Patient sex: M
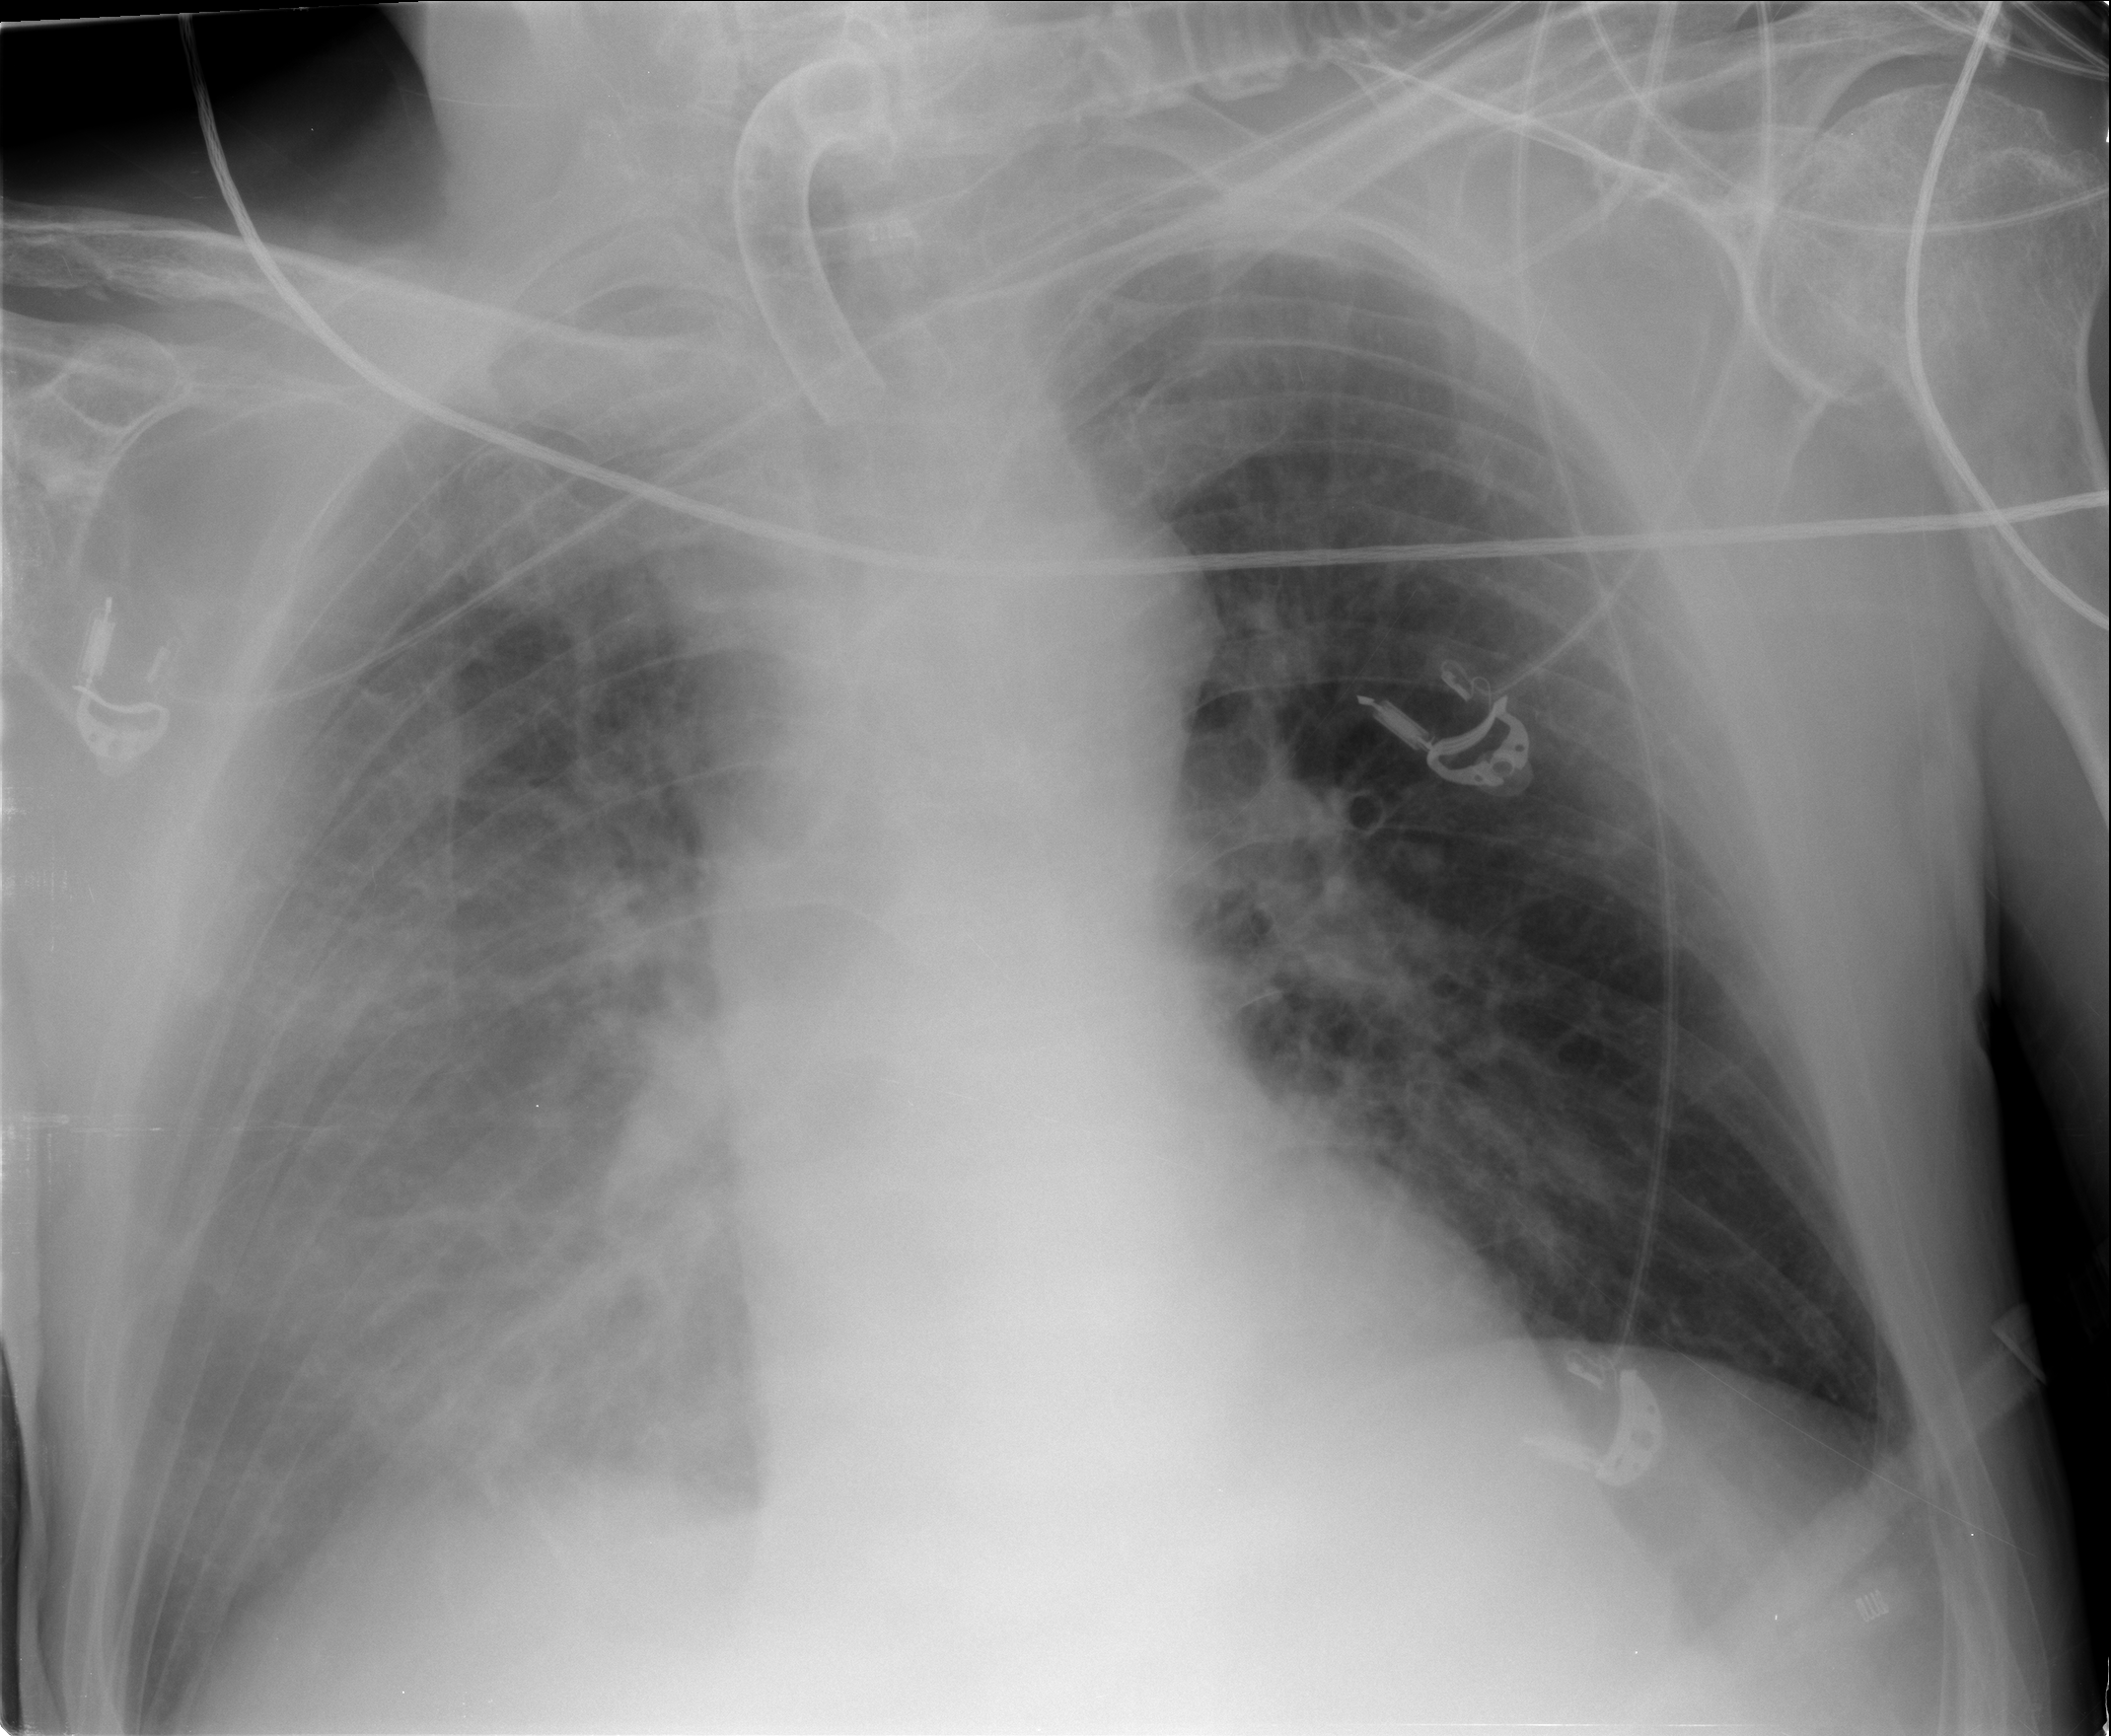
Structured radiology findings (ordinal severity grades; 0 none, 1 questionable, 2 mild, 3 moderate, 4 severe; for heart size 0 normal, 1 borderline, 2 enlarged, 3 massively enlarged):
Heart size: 0
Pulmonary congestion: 0
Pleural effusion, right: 2
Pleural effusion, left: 0
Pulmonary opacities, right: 3
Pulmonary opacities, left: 0
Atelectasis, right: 2
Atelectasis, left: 0